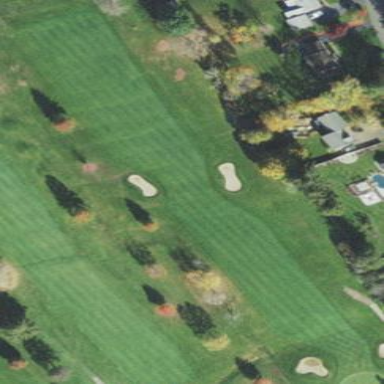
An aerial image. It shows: Grassy golf fairway.